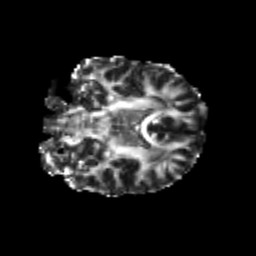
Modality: FA
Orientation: coronal
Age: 26
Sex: female
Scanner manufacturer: siemens
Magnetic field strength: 3 T
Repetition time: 3.5 s
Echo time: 0.104 s